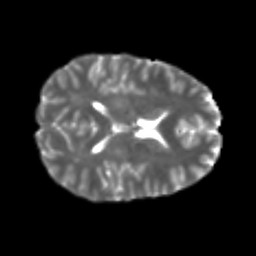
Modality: T2w
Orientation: axial
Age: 20
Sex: female
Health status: healthy
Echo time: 0.074 s